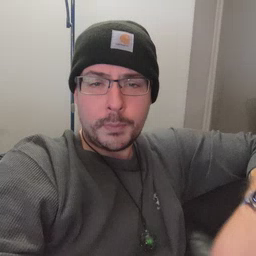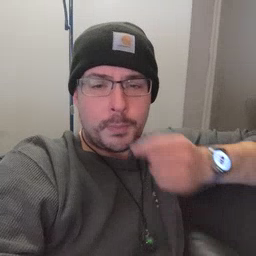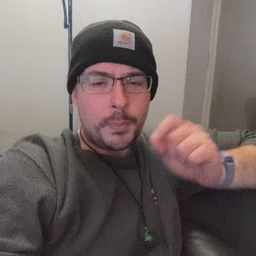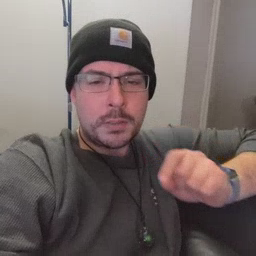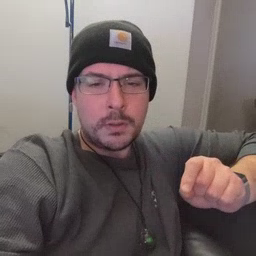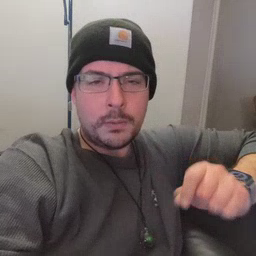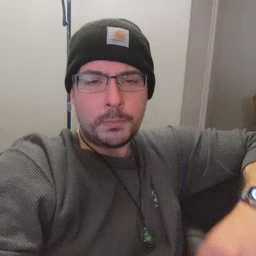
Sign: pencil